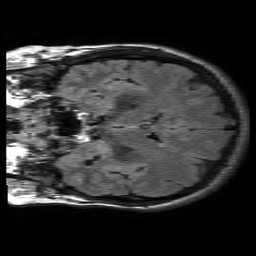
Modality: FLAIR
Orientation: coronal
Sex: female
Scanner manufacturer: philips
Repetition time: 11 s
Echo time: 0.125 s